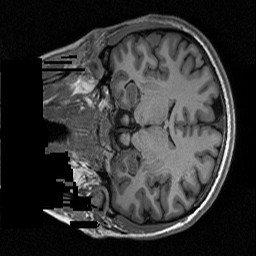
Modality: T1w
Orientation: coronal